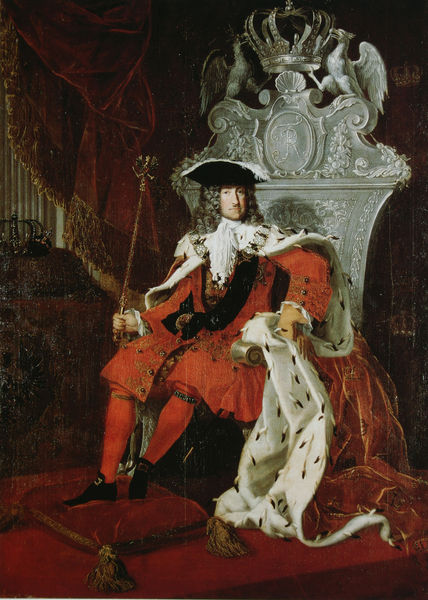
Titel: König Friedrich I.
Künstler: Samuel Theodor Gericke
Standort: Colombier
Institution: Musée militaire et des toiles peintes de Colombier
Schlagwörter: adler, feder, gemälde, hand, mann, schatten, umhang, vogel, weiß, sitzen, frankreich, grau, hintergrund, hut, licht, marmor, schmuck, schwarz, stuhl, rot, tuch, ornament, mütze, arm, arme, barock, falten, federn, gesicht, halten, hermelin, kleidung, kragen, pelz, samt, ärmel, bildnis, hände, portrait, porträt, rückenlehne, vorhang, vögel, fransen, gold, haare, kordeln, mantel, reich, sitzend, adel, spitzen, frontal, kontrast, krone, locken, rokoko, seide, stock, fell, perücke, schärpe, schleppe, armlehne, liegen, schuhe, stab, kaiser, kissen, könig, thron, dunkelrot, robe, quaste, podest, edel, knöpfe, gehrock, fallen, schnalle, strümpfe, lockig, portait, uniform, napoleon, dreispitz, herrscher, trohn, tron, fürst, wappen, voluten, felle, wohlhabend, mittelalter, strumpfhose, greif, ehre, reichtum, absolutismus, macht, weinrot, golden, schnallenschuhe, borde, hermelinmantel, hoheit, purpur, ludwig, zepter, zweispitz, quasten, szepter, würde, alabaster, mamor, schnallen, verziehrung, oranment, greifvögel, thronen, louis, einfluss, releif, sonnenkönig, greife, aufwändig, roi, herrscherbild, barockthron, fußkissen, gehroch, herrscherzeichen, klassengesellschaft, r, silbe, reichtuum, louis 14, königsstuhl